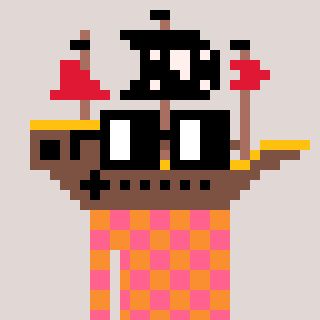
a pixel art character with square black glasses, a pirateship-shaped head and a orange-colored body on a warm background